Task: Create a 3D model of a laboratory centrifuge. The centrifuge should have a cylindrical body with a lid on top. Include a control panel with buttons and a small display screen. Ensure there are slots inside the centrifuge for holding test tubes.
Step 506:
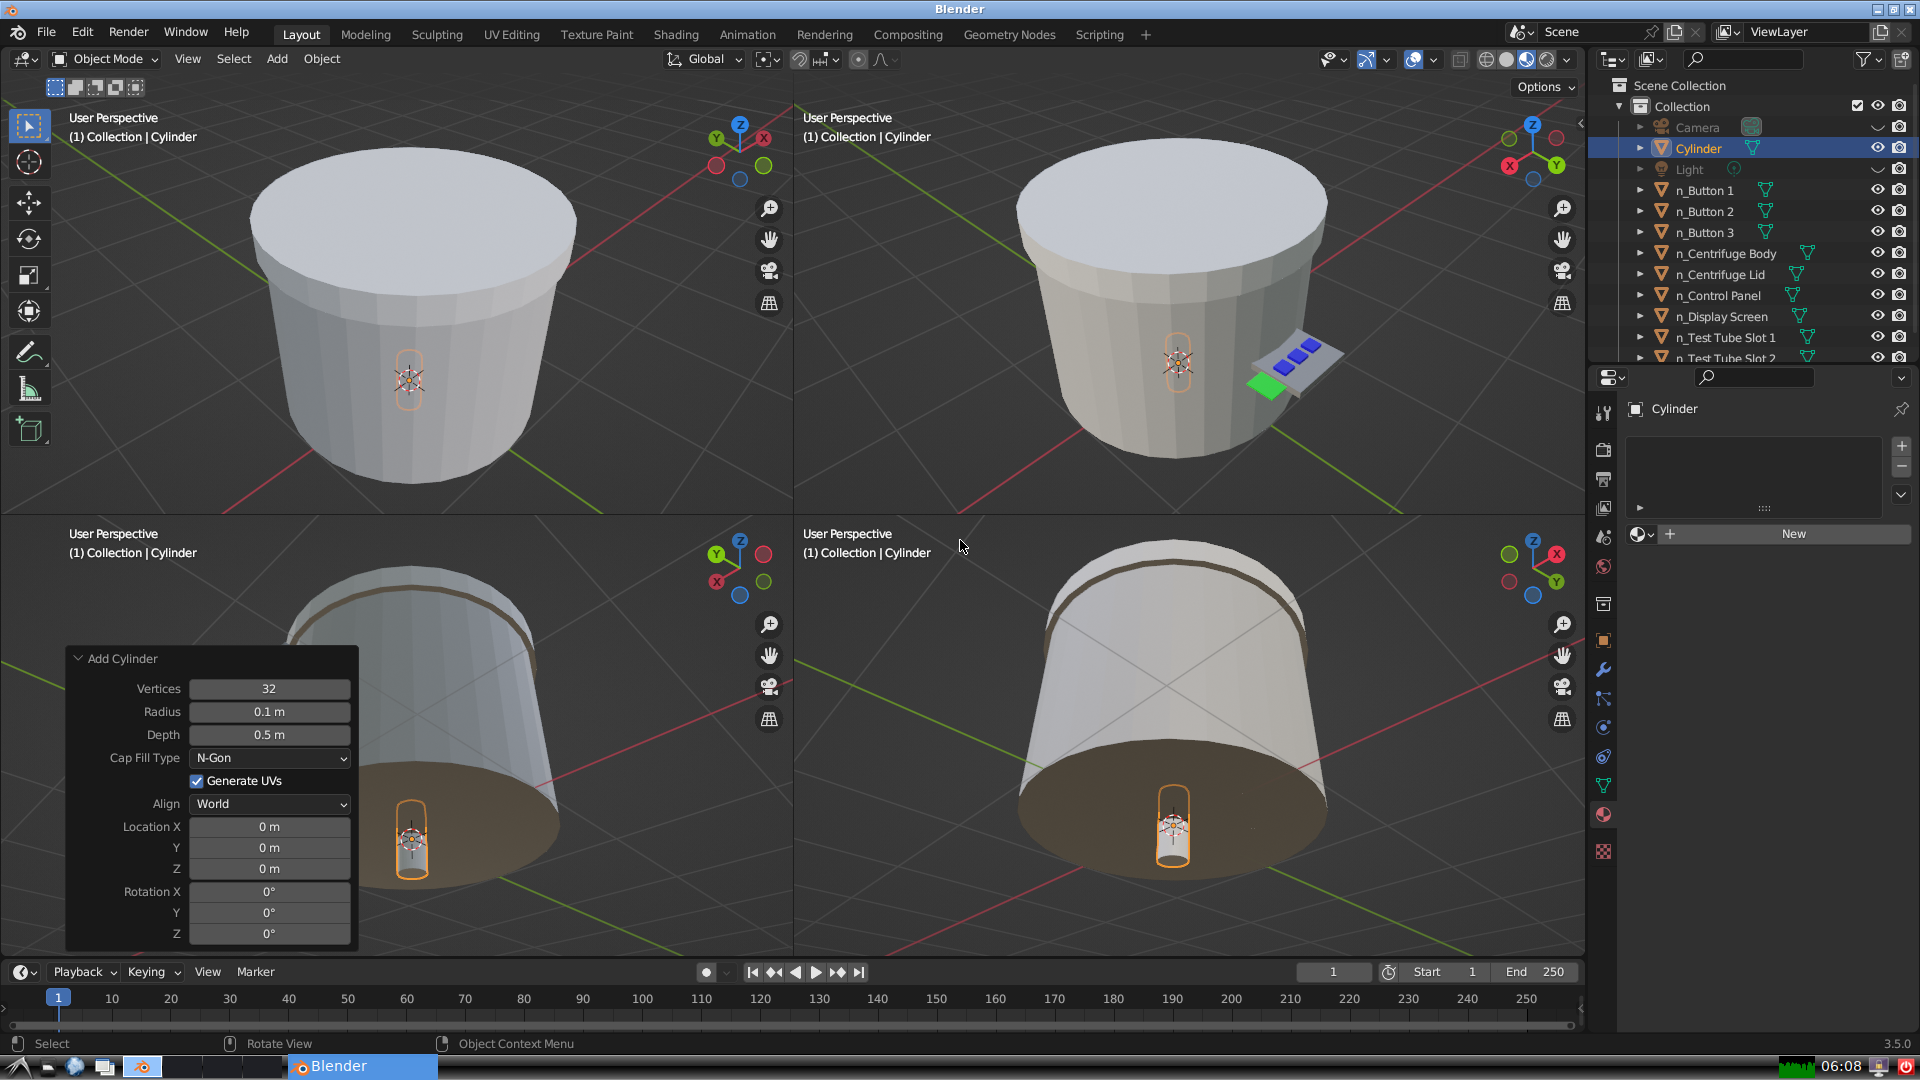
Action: {"key_press": ['Ctrl, Home']}